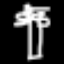
Label: palm tree